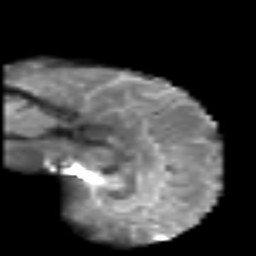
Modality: T2w
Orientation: sagittal
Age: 55
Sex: male
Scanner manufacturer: siemens
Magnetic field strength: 3 T
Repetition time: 6.1 s
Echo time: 0.101 s